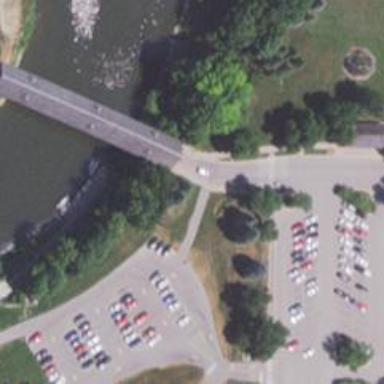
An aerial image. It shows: Covered footway on bridge.